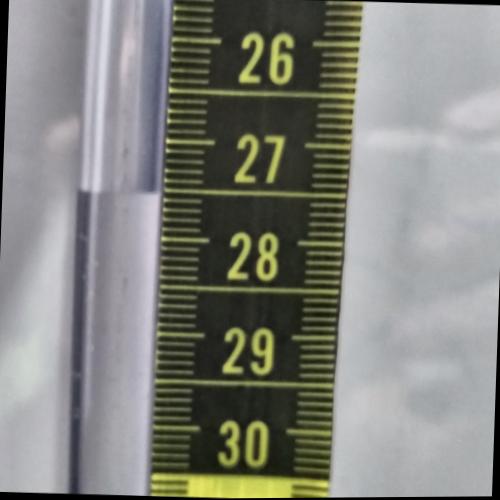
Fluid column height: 27.5 cm